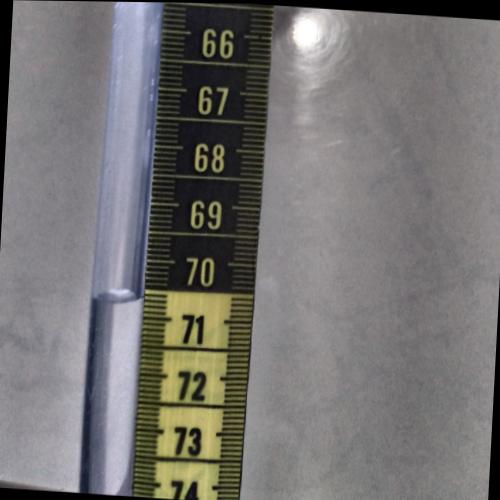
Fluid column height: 70.7 cm